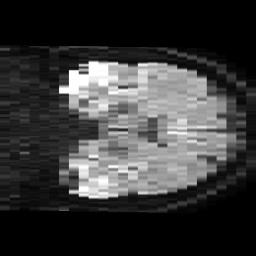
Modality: TRACE
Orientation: coronal
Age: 45
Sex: male
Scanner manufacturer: philips
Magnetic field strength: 3 T
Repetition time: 4.065 s
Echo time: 0.06024 s